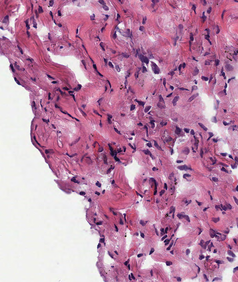
Tumor epithelial tissue: no
Tumor-associated stroma tissue: yes
Normal tissue: no